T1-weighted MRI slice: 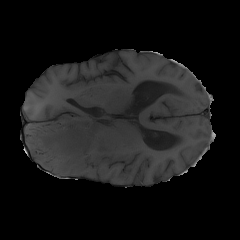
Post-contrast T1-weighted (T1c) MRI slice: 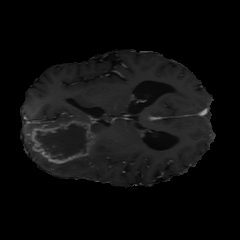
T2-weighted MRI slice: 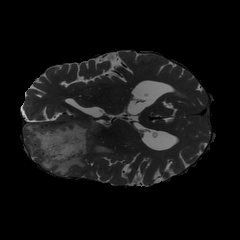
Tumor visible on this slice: yes